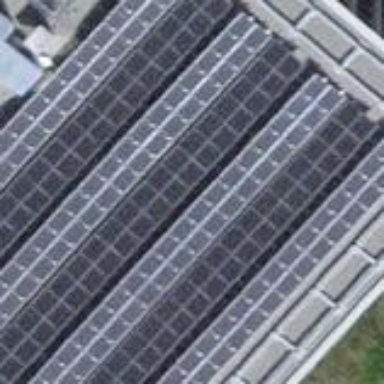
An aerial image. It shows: Solar power generator.